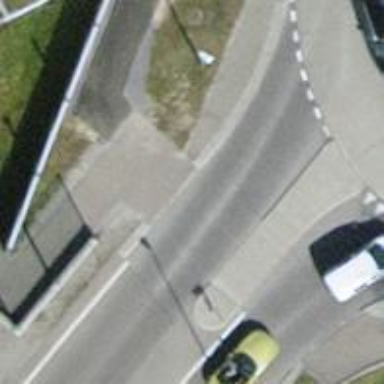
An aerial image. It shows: Kerb barrier.